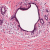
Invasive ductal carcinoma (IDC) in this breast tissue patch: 0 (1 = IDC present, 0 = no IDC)